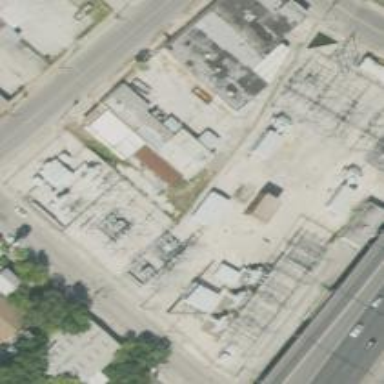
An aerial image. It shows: Switch for power supply.